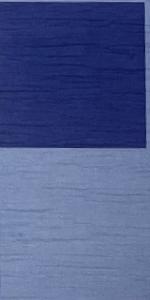
Label: Empty